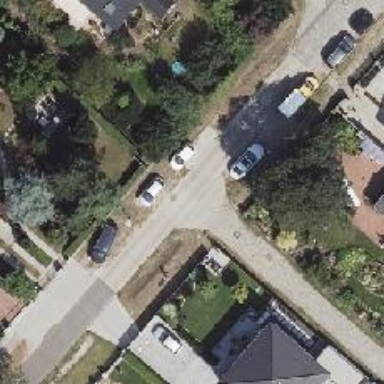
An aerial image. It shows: Residential road with concrete surface.